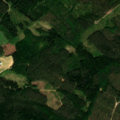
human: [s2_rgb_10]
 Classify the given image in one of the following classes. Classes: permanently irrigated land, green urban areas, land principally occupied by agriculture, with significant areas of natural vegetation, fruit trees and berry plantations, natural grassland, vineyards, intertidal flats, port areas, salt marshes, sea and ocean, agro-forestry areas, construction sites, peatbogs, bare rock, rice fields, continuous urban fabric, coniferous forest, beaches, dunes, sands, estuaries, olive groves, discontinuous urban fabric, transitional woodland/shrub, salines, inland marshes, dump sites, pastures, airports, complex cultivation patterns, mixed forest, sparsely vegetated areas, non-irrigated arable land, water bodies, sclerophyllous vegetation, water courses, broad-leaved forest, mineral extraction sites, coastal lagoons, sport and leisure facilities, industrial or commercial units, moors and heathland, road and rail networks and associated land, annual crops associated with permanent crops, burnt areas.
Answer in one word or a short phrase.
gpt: land principally occupied by agriculture, with significant areas of natural vegetation, coniferous forest, mixed forest